Question: I guess this is a slightly awkward question, so let me rephrase it with an illustration:

I have an UITextView which is limited to a certain amount of chars. This is regularly checked with '- (BOOL)textView:(UITextView *)aTextView shouldChangeTextInRange:(NSRange)aRange replacementText:(NSString *)aText'. Once the text is larger than the thresh hold (in the illustration it would be 8 chars), the app changes to the next textView and copies the next char entered (in this case p) to the new UITextView. The user can then enters the rest of the word (in this case py).
Instead of splitting the word over two UITextViews, I would like to have the entire word 'happy' in the next UITextView. In other words, I need to copy the 'hap' from string 1 to the beginning of string 2 and then delete 'hap' from string 1.
I came up with this code which checks string 1 for spaces and copies everything after a space into string 2. But it won't work:
'''
NSLog(@"text of current string: %@", aTextView.text); // e.g. "I am hap"
NSLog(@"chars in aTextView.text: %i", aTextView.text.length); // e.g. 8 chars
NSLog(@"text for next string: %@ ", aText); // e.g. "py"
NSString *aTextModified = aText;
for (int i = aTextView.text.length; i > 0; i--) {
NSLog(@"I currently check: '@%'", [aTextView.text characterAtIndex:i]);
if ([[aTextView.text characterAtIndex:i] isEqualToString:@" "]) {
// job done
} else {
NSLog(@"I add %@ infront of %@", [aTextView.text characterAtIndex:i], aText);
aTextModified = [NSString stringWithFormat:@"%@%@", [aTextView.text characterAtIndex:i], aText];
NSLog(@"I delete %@ as I have put it into the next string...", [aTextView.text characterAtIndex:i]);
[aTextView.text characterAtIndex:i] = @"";
}
}
'''
XCode gives me the warning 'Invalid receiver type 'unichar'' for the line 'if ([[aTextView.text characterAtIndex:i] isEqualToString:@" "])'. I guess I'm not using the characterAtIndex right? Am I not allowed to apply this to a text (which should be an UIString) in an UITextView?
Also, I get the error 'LValue required as left opperand of assignement' for the last line '[aTextView.text characterAtIndex:i] = @"";' Again, I guess I don't really understand how to access a char in an UITextView and modify it.
I'd be very grateful for any suggestions of how to do this right - and if there are easier ways to achieve what I'm trying to do.
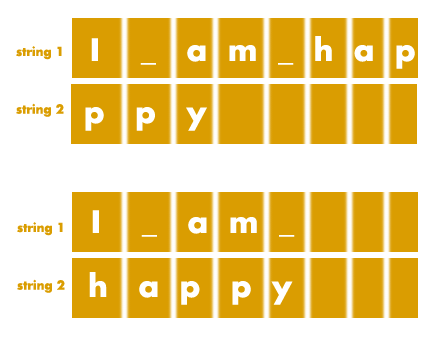
Answer: Few things
'''
NSLog(@"I currently check: '@%'", [aTextView.text characterAtIndex:i]);
'''
You get a 'C' character here so you should be using '%c' instead.
'''
[[aTextView.text characterAtIndex:i] isEqualToString:@" "]
'''
Again, what you're doing here is sending a message to a 'C' character which is incorrect. You can change it to '[aTextView.text characterAtIndex:i] == " "' to do it correctly.
'''
[aTextView.text characterAtIndex:i] = @"";
'''
'text' is defined as an immutable string. You can't change it like this. You will have to declare a mutable string and copy the contents of 'text' over. After modifications to the mutable string, you can set it to 'text'.
This will also give you the last word.
'''
NSScanner *wordsScanner = [NSScanner scannerWithString:@"I am happy however I want the last word and it's positions !!!!"];
NSString *theLastWord;
while (![wordsScanner isAtEnd]) {
[wordsScanner scanUpToCharactersFromSet:[NSCharacterSet whitespaceAndNewlineCharacterSet] intoString:&theLastWord];
}
// theLastWord has the value.
'''
'''
NSString *text = aTextView.text;
int index = text.length - 1;
while ([text characterAtIndex:index] != " ") {
index--;
}
NSString stringToBeMoved = [text substringFromIndex:index];
aTextView.text = [text substringToIndex:(index+1)];
'''